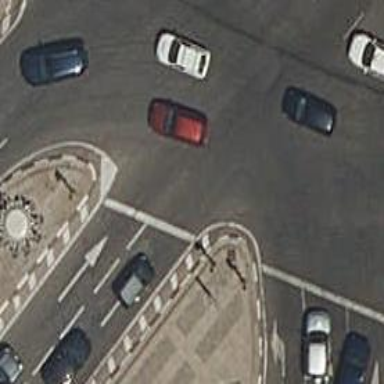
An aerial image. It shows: Road with traffic signals.